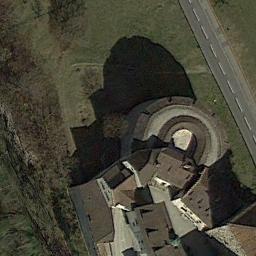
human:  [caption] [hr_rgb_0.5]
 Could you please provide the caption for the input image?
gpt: The brown palace is on the lawn and a road is next to the palace .

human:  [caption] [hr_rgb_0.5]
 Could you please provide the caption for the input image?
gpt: The central part of the palace is a circular building .

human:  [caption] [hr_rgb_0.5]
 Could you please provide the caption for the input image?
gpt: There is a road beside the palace .

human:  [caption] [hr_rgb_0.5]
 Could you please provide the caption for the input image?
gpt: The palace is on the grass next to the road .

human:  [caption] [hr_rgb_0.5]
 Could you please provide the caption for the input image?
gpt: There are some brown trees and a green lawn beside the brown palace .